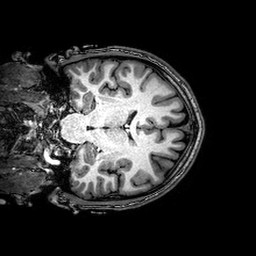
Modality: T1w
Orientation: coronal
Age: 23
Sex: male
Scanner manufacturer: philips
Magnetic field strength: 3 T
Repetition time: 0.008197 s
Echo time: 0.00374 s